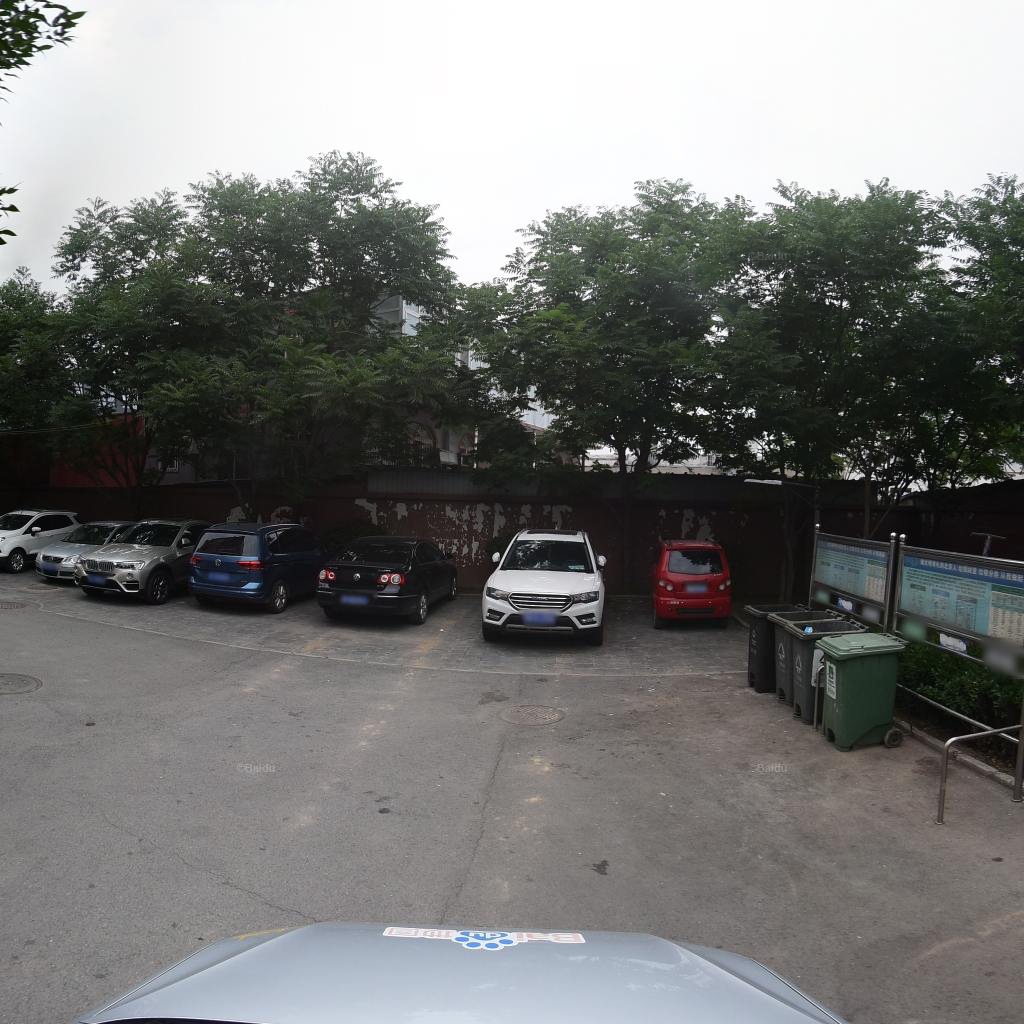
Region: Fengtai
Road damage annotations: manhole cover, longitudinal crack, transverse crack, manhole cover, manhole cover, longitudinal crack